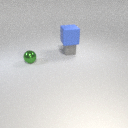
small green metal sphere to the left of small gray rubber cube